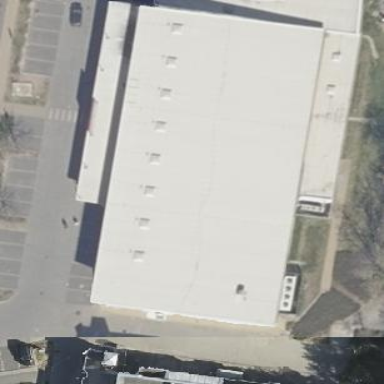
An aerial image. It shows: Retail building with flat roof.